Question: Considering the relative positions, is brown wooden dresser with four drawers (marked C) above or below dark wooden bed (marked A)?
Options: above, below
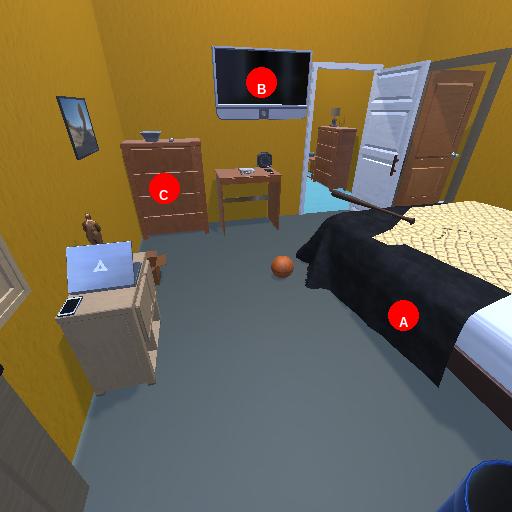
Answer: above